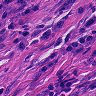
Metastatic tissue present: no